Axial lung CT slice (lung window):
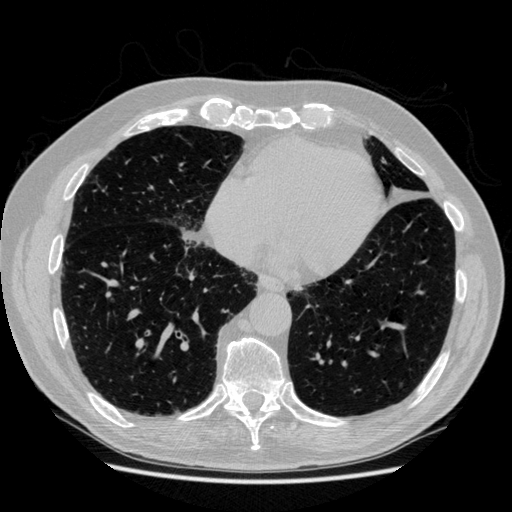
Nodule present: no